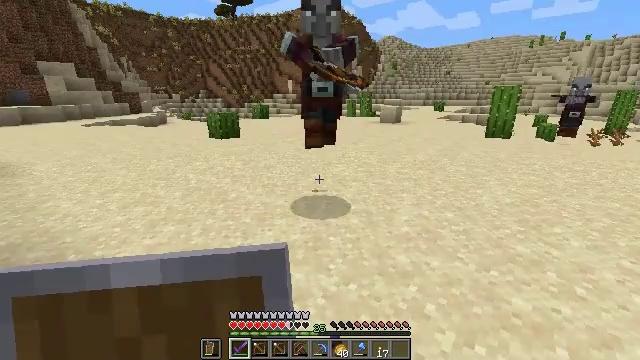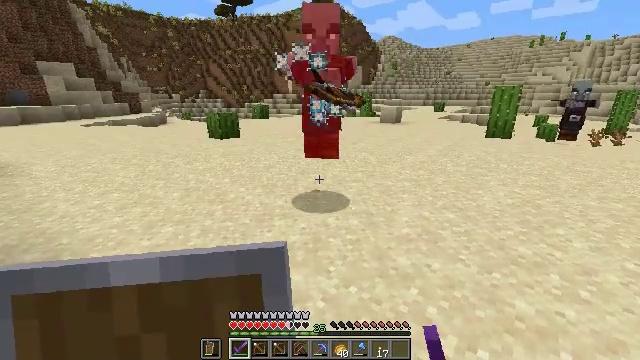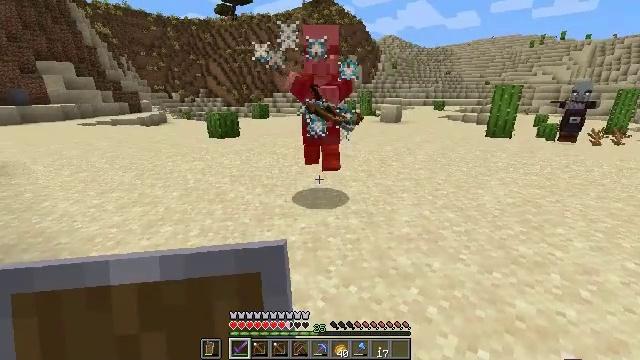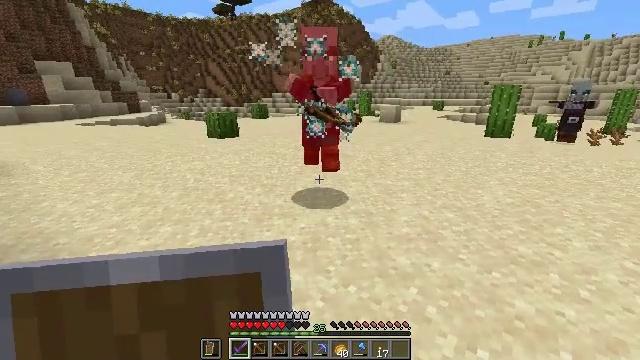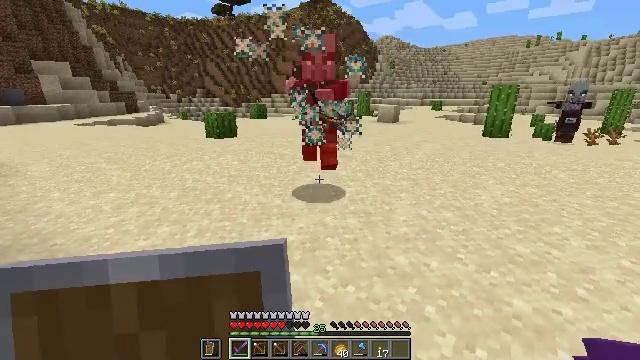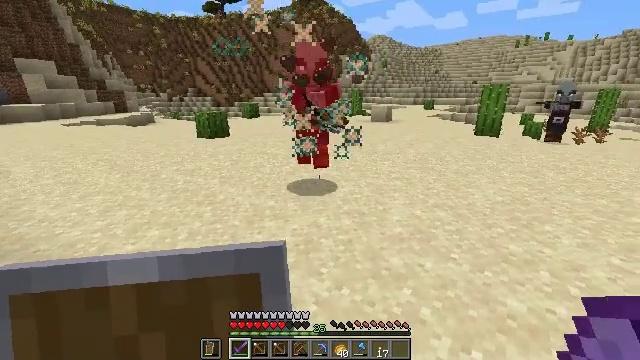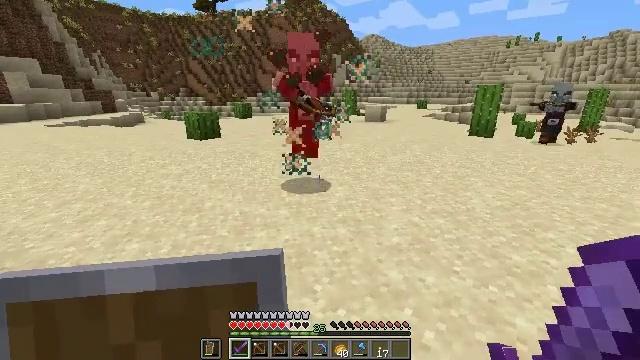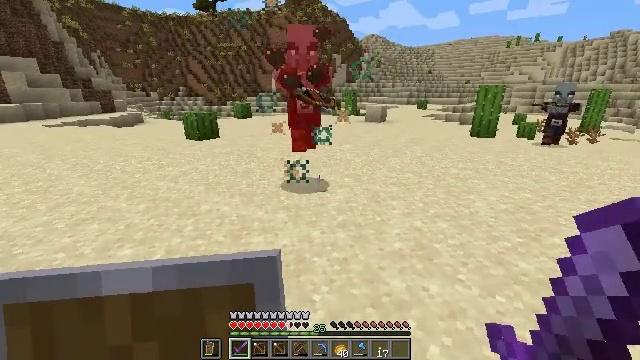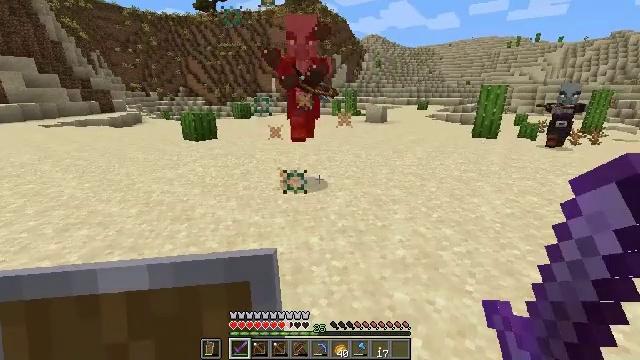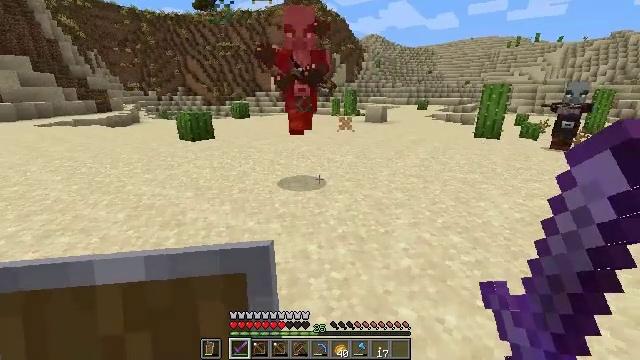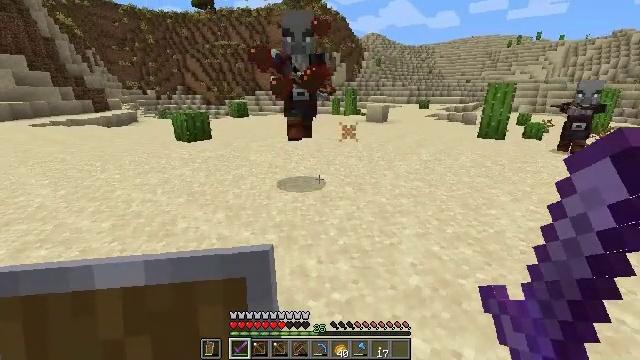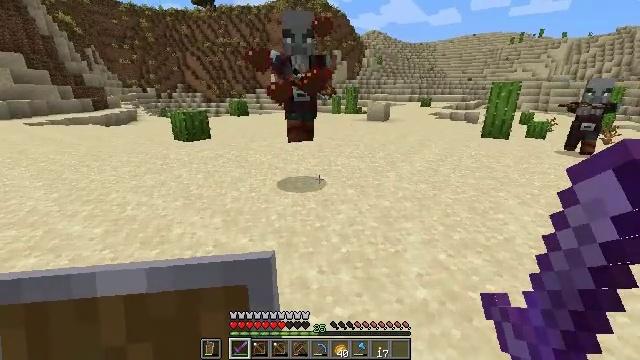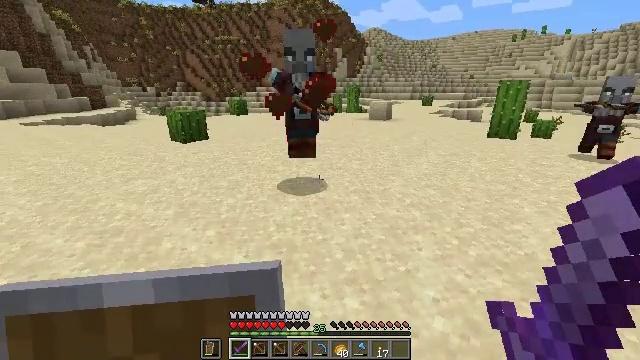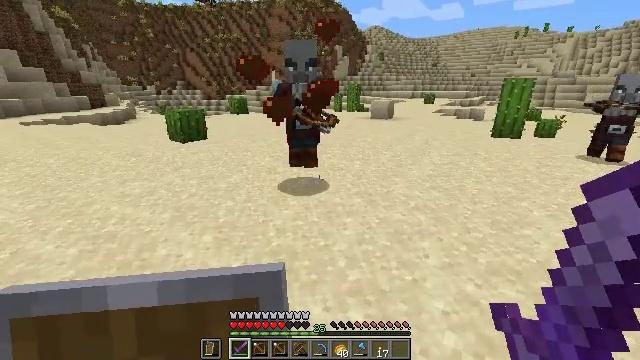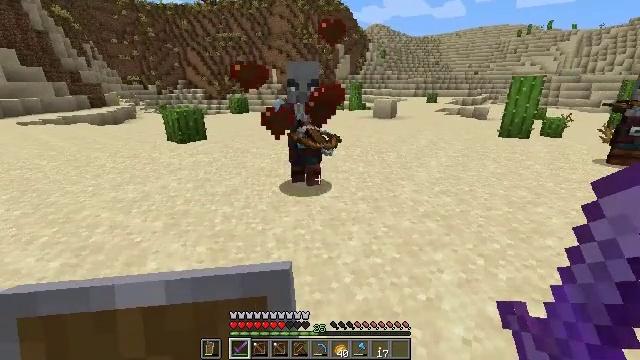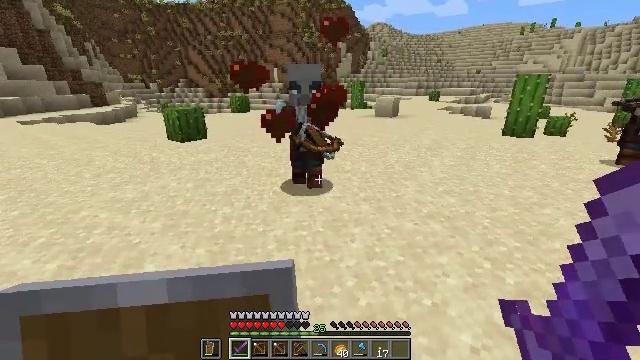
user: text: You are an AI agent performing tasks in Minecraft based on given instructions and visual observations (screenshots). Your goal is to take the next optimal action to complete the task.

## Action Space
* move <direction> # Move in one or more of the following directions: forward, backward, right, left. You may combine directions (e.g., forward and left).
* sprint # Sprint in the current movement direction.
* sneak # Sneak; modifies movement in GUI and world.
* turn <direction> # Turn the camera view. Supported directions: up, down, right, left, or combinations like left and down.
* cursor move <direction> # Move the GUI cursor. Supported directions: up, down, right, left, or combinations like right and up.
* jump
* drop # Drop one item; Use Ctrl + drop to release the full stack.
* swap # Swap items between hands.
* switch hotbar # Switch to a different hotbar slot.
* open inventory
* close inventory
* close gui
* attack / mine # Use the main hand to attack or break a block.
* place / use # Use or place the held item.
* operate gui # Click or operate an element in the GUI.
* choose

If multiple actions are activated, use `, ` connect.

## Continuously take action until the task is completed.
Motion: motion action
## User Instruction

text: Combat the pillager.
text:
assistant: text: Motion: no_op
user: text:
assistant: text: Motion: no_op
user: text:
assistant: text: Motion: no_op
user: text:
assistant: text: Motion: no_op
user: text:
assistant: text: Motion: move forward, turn right
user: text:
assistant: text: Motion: move forward, turn right
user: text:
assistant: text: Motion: move forward
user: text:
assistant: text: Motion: move forward
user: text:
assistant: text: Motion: move forward
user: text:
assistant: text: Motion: move forward
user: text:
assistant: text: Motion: move forward
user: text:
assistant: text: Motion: move forward
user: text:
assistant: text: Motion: move forward
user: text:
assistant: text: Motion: move forward
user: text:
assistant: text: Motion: move forward
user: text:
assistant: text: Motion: move forward
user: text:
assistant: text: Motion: move forward
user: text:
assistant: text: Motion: move forward
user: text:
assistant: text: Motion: move forward, jump
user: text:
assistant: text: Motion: move forward, jump
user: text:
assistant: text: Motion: move forward, jump
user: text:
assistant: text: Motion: jump
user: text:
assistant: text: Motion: jump
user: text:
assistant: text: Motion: jump
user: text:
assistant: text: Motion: jump
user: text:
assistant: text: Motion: jump
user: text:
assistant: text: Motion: jump
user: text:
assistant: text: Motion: attack / mine, jump
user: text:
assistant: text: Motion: attack / mine
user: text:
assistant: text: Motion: attack / mine